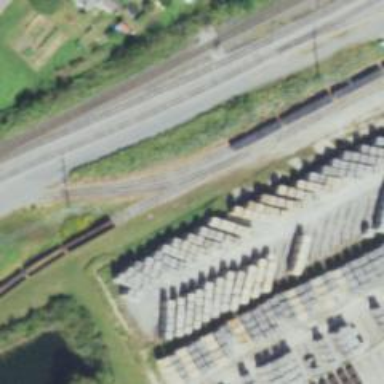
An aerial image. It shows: Railway siding with rails.